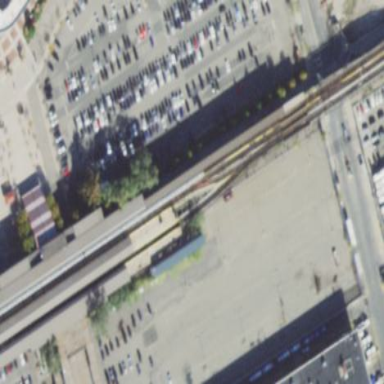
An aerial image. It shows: Bridge leading to railway platform for public transport.